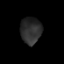
Tissue: prostate
Cell type: T cells
Senescence score: 0.3356
Nuclear area (px): 540
Mean DAPI intensity: 44.526